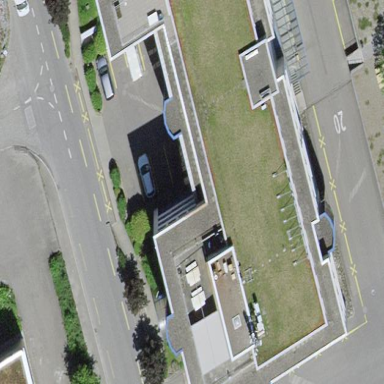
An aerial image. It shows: Building.